Field crop: maize
Growth stage: 2
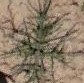
Species: salsola